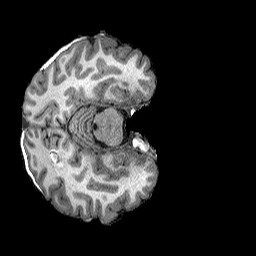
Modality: T1w
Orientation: axial
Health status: ill